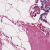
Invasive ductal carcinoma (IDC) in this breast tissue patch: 0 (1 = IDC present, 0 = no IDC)